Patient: sex M, age 42
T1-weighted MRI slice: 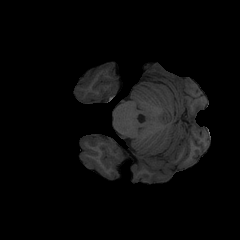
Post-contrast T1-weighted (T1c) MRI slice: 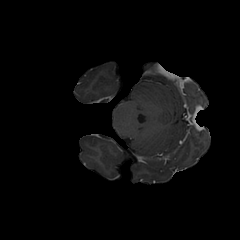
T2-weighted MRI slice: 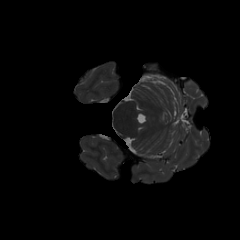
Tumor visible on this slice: no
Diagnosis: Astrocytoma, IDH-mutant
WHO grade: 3